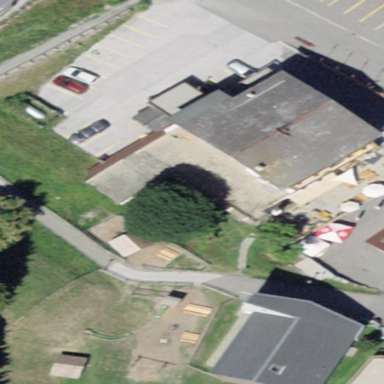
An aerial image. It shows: Building that serves as bar.